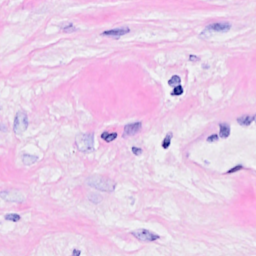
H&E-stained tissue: Breast